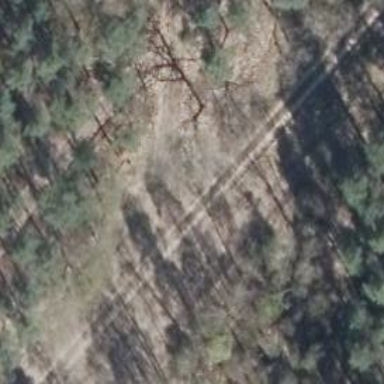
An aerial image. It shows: Dirt track road.